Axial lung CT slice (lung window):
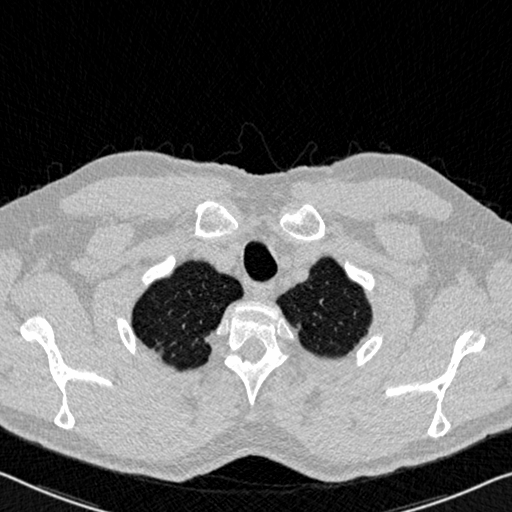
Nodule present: no